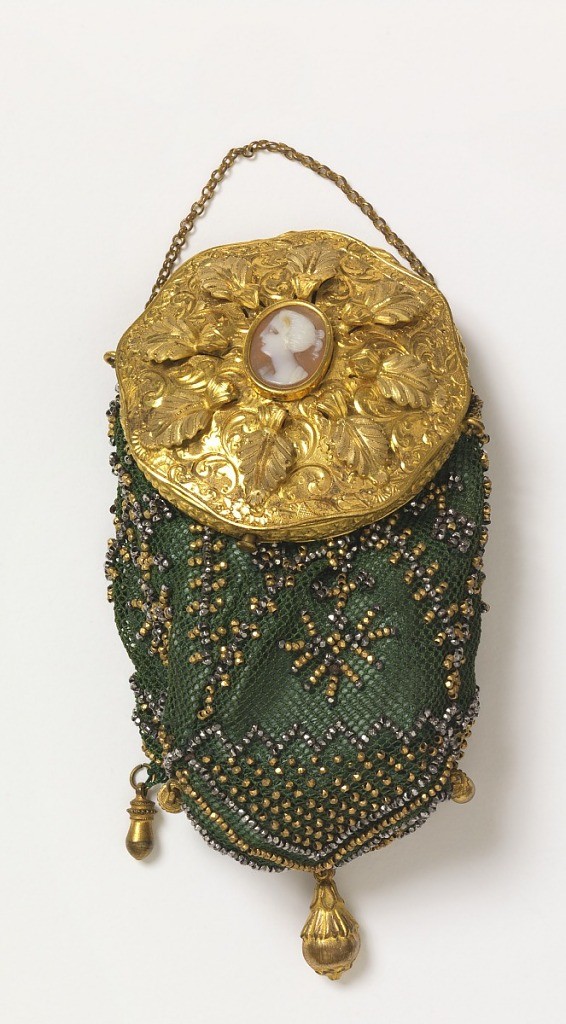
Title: Purse
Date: early 19th century
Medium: silk, metal Technique: crocheted
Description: Dark green silk net miser's purse with gilt cut steel beads, mounted on a gold ring with a lid ornamented with a leaf design in relief, and at center, a small cameo of a woman's head in profile. Five gilt drops at bottom.